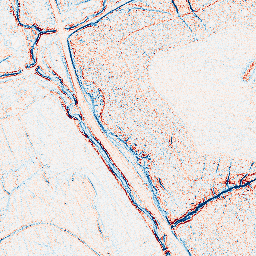
Category: edge_preserving
Decomposition family: anisotropic_diffusion
Decomposition parameters: iterations: 5
kappa: 50
gamma: 0.05
Upsampling method: lanczos
Upsampling parameters: scale: 4
Upsampling scale: 4